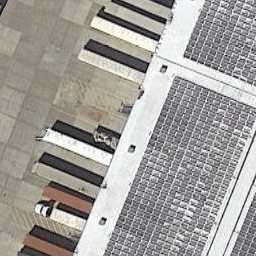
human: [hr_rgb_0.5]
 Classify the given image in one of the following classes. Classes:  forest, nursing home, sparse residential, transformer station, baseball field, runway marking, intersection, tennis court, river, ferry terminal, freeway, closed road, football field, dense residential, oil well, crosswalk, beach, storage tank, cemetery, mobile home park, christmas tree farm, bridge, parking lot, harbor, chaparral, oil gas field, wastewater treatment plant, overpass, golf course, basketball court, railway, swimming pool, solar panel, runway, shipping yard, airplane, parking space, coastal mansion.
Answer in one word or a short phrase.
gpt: solar panel